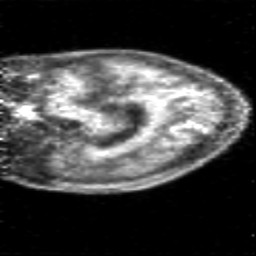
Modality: PET
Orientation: sagittal
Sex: female
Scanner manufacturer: siemens